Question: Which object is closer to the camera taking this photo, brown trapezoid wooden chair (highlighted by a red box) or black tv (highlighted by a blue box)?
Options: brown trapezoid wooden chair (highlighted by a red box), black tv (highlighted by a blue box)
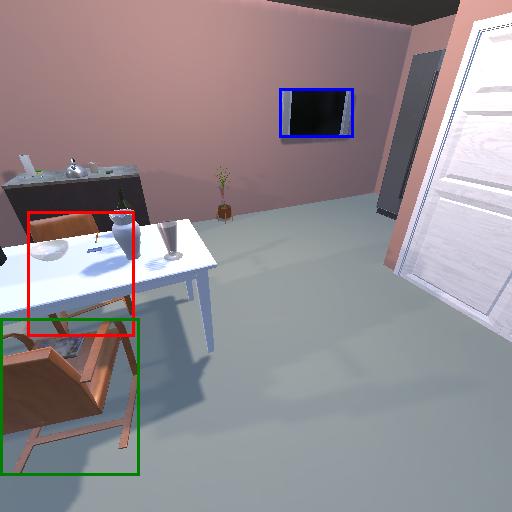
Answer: brown trapezoid wooden chair (highlighted by a red box)